Question: Hi I am trying to set UITextView height as per content. Its working fine for adjusting frame of UITextView.
But coming to text is missing as like below image shown. This happn only in iOS7 . Its displaying well in iOS6. If i tap on textview i started to edit the textview complete text is dispalying.
I wrote the fllowing lines of code' notesField.text = [editWellObject objectForKey:@"Notes"];
'''
// Adjusting Frame as per text
CGSize size = [notesField sizeThatFits:CGSizeMake(notesField.frame.size.width, FLT_MAX)];
CGRect frame = notesField.frame;
float difference = size.height - frame.size.height;
frame.size.height = size.height;
notesField.frame = frame;
'''
Please help me in this issue. Thanks in Advance.

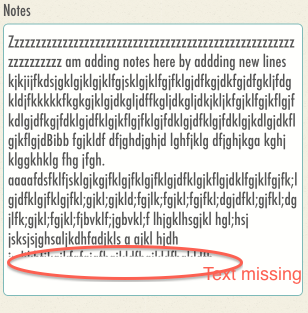
Answer: Few days back I was struggling with the same issue and I have found solution with resetting property scrollEnable from NO to YES. Following is my code snippet
'''
internalTextView.scrollEnabled = NO;
if (newSizeH >= maxHeight)
internalTextView.scrollEnabled = YES;
'''